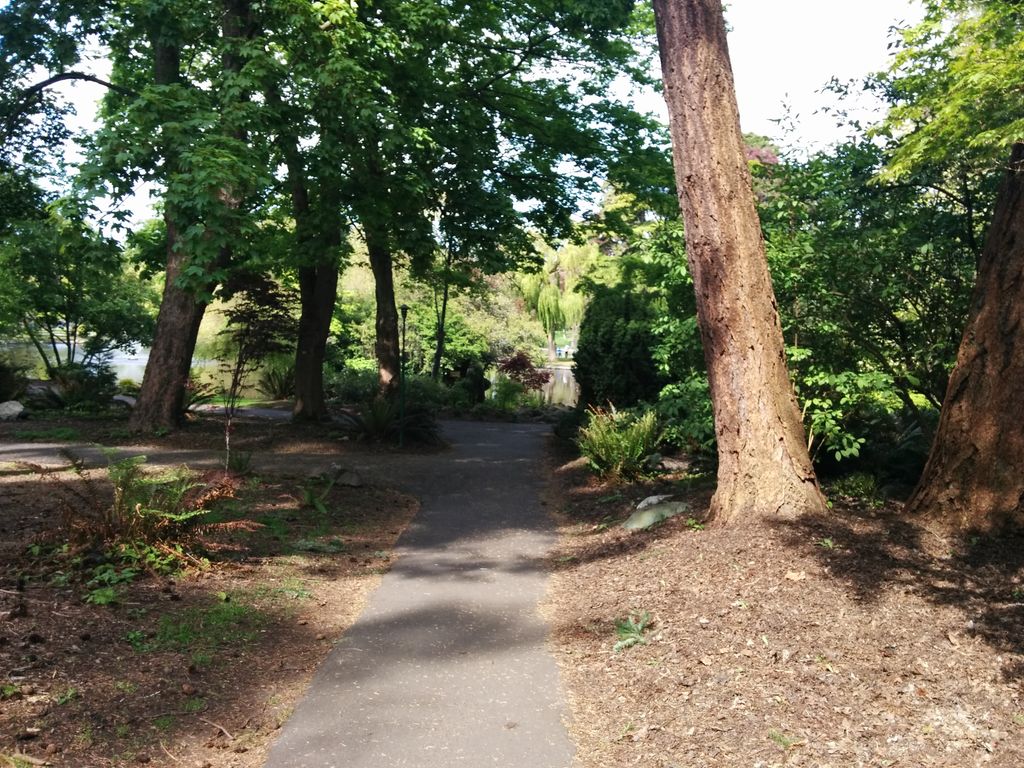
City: victoria